Aerial crown-view tile of a tropical tree (Barro Colorado Island, Panama), acquired 20241112:
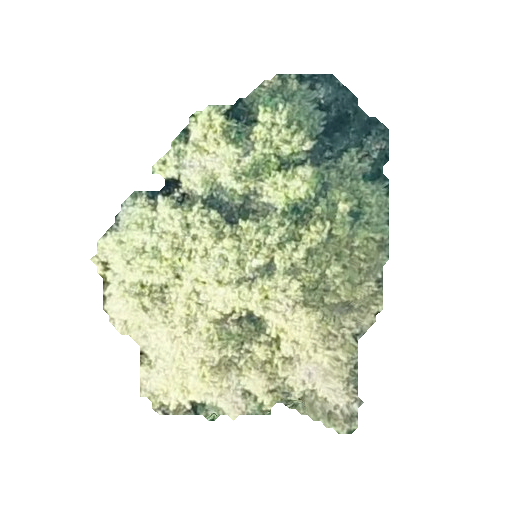
Species: Chrysophyllum cainito
GBIF accepted scientific name: Chrysophyllum cainito
Crown area: 120.262 m²